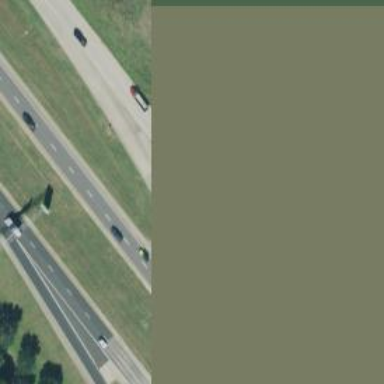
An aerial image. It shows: Secondary road with frontage road.